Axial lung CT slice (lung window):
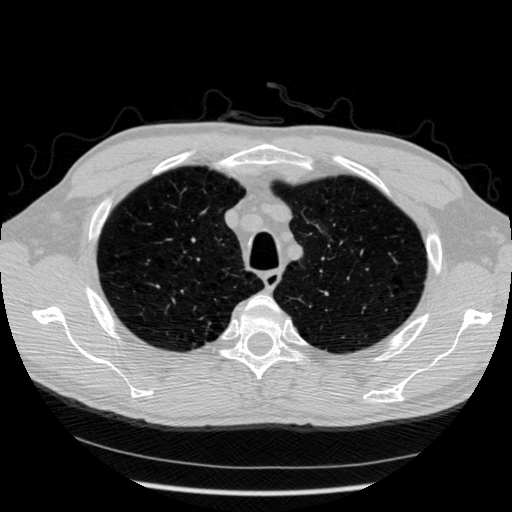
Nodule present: no